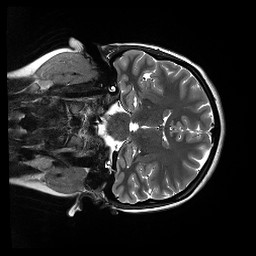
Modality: T2w
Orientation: coronal
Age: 19
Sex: female